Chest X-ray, PA view. Patient: 58 years old, sex F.
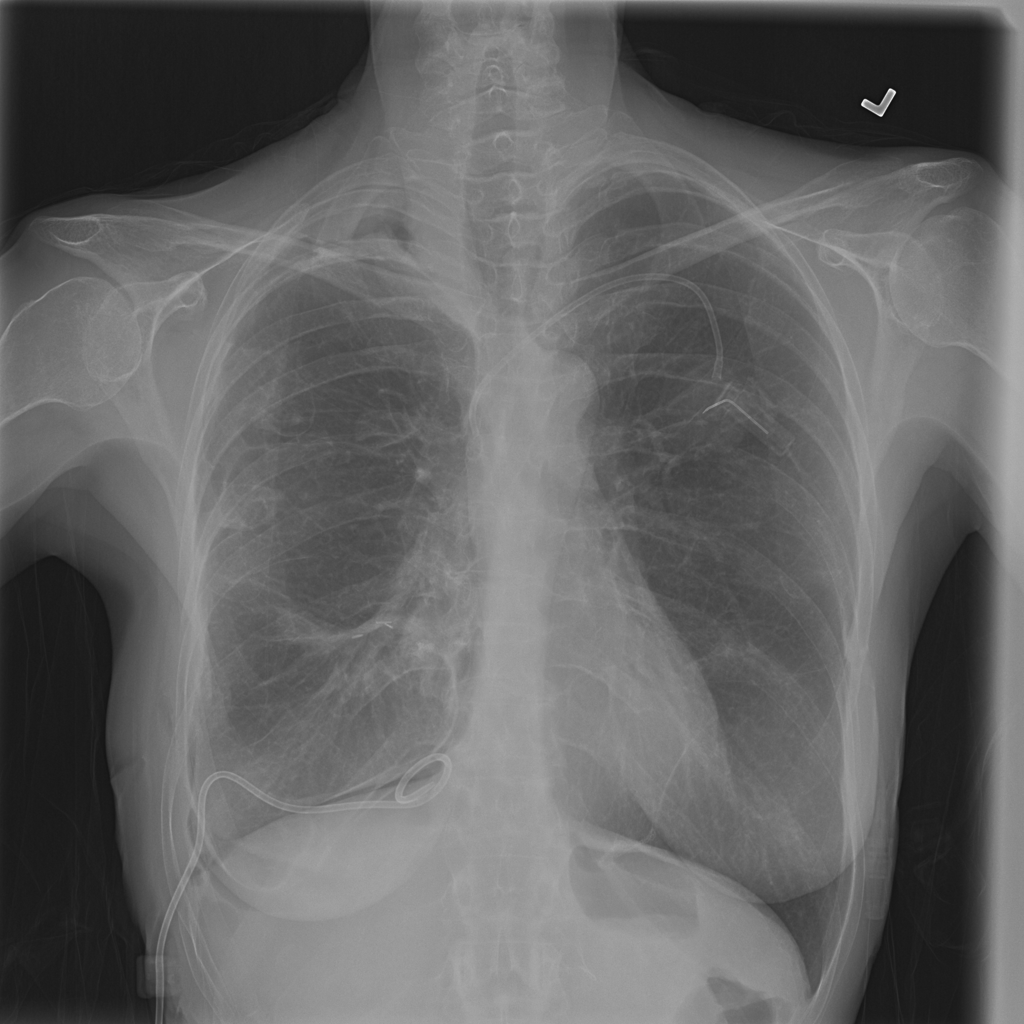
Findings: Consolidation, Pneumothorax